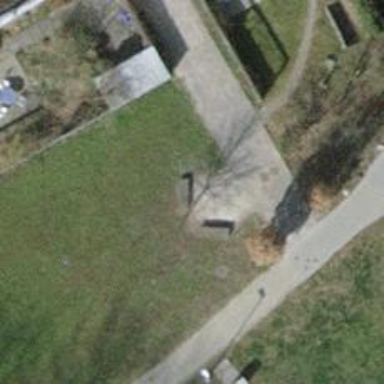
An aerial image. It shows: Brown bench.